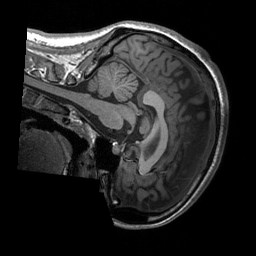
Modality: T1w
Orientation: sagittal
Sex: female
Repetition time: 1.95 s
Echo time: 0.026 s